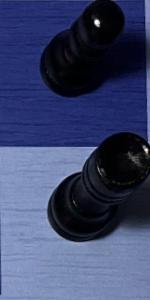
Label: Rook_Black